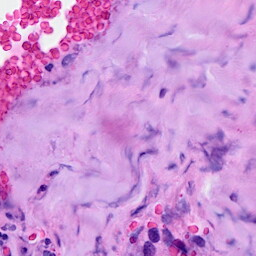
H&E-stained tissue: Breast